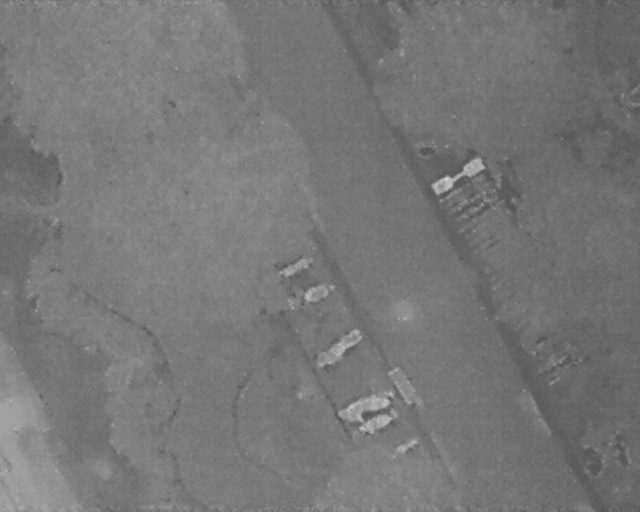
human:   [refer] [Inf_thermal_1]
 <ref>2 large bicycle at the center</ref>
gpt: <box>[[51, 63, 54, 73, 147], [46, 52, 49, 62, 156]]</box>